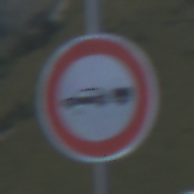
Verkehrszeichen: VerbotPersonenkraftwagenMitAnhaenger
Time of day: SunriseSunset
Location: Outdoor (RoadRail)
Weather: Clear
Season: NotSpecified
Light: Natural